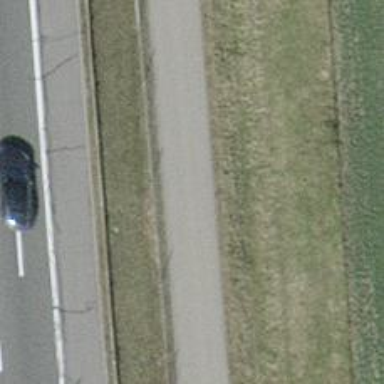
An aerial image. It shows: Asphalt track with grade1 surface suitable for agricultural vehicles.